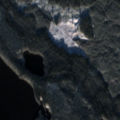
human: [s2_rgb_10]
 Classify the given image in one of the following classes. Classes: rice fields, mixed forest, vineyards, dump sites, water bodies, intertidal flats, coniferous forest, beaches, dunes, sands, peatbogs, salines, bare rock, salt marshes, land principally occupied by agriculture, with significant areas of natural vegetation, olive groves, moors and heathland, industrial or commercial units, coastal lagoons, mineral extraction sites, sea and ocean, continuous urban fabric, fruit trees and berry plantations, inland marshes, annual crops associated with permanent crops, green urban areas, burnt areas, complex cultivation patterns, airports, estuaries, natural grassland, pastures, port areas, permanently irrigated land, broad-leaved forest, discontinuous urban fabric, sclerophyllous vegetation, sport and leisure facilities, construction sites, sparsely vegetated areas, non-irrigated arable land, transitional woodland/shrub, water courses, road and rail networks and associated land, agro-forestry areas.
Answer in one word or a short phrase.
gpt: coniferous forest, mixed forest, transitional woodland/shrub, water bodies